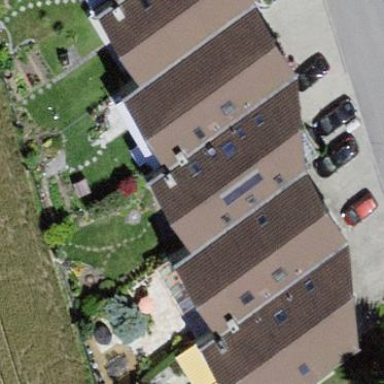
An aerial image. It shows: Simple house.